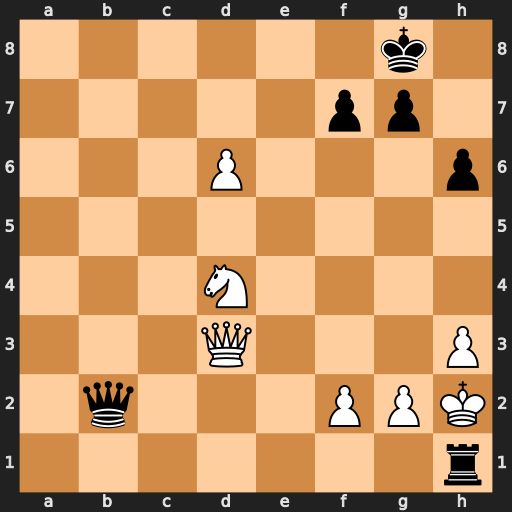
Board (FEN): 6k1/5pp1/3P3p/8/3N4/3Q3P/1q3PPK/7r
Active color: w
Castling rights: -
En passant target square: -
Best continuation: Kxh1 Qc1+ Kh2